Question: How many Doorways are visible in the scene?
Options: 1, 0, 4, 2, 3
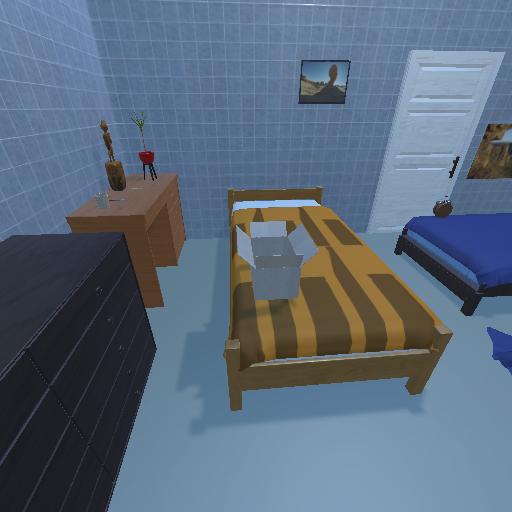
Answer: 1